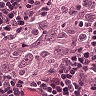
Metastatic tissue present: yes